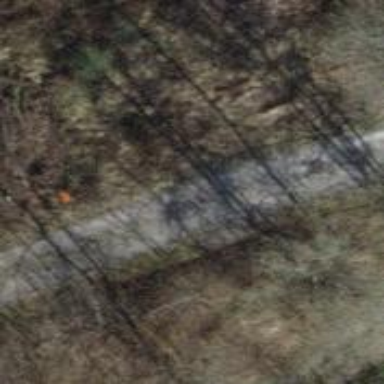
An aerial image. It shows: Pipeline marker.